Question: I want to draw a view with faded black background color masked with some circles. The way it should look is the circle portion should be hollow and I should be able to see the underneath view.
CALayer masking is not helping me out or may I am not applying them in proper way (see below the commented code).
Below is my code and attached is the screenshot of what I see right now.
Expected: Black faded view with hollow circles in it.
Any suggestions
'''
#pragma Initializer
- (id)initWithFrame:(CGRect)iFrame andHollowFrames:(NSArray *)iHollowFrames {
if ((self = [super initWithFrame:iFrame]) != nil) {
self.hollowFrames = [NSArray arrayWithArray:iHollowFrames];
//self.layer.backgroundColor = CGColorCreateCopyWithAlpha([UIColor blackColor].CGColor, 0.5);
CAShapeLayer *circle1 = [self circleAt:CGPointMake(20.0, 20.0) ForRadius:10.0 withColor:[UIColor blackColor].CGColor andDashPattern:NO];
CAShapeLayer *circle2 = [self circleAt:CGPointMake(120.0, 20.0) ForRadius:10.0 withColor:[UIColor blackColor].CGColor andDashPattern:NO];
CALayer *myLayer = [CAShapeLayer layer];
myLayer.frame = self.frame;
myLayer.backgroundColor = CGColorCreateCopyWithAlpha([UIColor blackColor].CGColor, 0.5);
[self.layer addSublayer:myLayer];
// [circle1 setMask:myLayer];
// [circle2 setMask:myLayer];
[self.layer addSublayer:circle1];
[self.layer addSublayer:circle2];
}
return self;
}
#pragma Drawing Methods
- (CAShapeLayer *)circleAt:(CGPoint)iPoint ForRadius:(CGFloat)iRadius withColor:(CGColorRef)iColor andDashPattern:(BOOL)isDashPattern {
CAShapeLayer *aSignalcircle = [CAShapeLayer layer];
aSignalcircle.path = [UIBezierPath bezierPathWithRoundedRect:CGRectMake(iPoint.x, iPoint.y, 2.0 * iRadius, 2.0 * iRadius) cornerRadius:iRadius].CGPath;
aSignalcircle.position = CGPointMake(0.0 - iRadius, 0.0 - iRadius);
aSignalcircle.fillColor = [UIColor clearColor].CGColor;
aSignalcircle.strokeColor = iColor;
aSignalcircle.lineWidth = kPSSignalStrokeWidth;
aSignalcircle.backgroundColor = [UIColor clearColor].CGColor;
if (isDashPattern) {
aSignalcircle.lineDashPattern = @[@1, @1];
}
return aSignalcircle;
}
'''

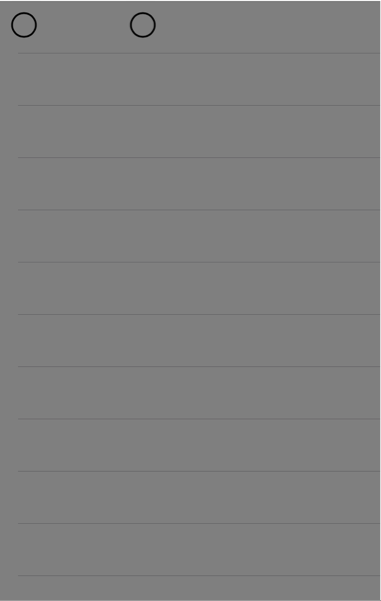
Answer: Got it working with below piece of code:
'''
- (void)addShadowView {
self.hollowFrames = @[[NSValue valueWithCGPoint:CGPointMake(20.0, 20.0)], [NSValue valueWithCGPoint:CGPointMake(120.0, 20.0)]];
int radius = 15.0;
UIBezierPath *path = [UIBezierPath bezierPathWithRoundedRect:CGRectMake(0, 0, self.bounds.size.width, self.bounds.size.height) cornerRadius:0];
for (NSValue *point in self.hollowFrames) {
UIBezierPath *circlePath = [UIBezierPath bezierPathWithRoundedRect:CGRectMake(point.CGPointValue.x, point.CGPointValue.y, 2.0*radius, 2.0*radius) cornerRadius:radius];
[path appendPath:circlePath];
}
[path setUsesEvenOddFillRule:YES];
CAShapeLayer *fillLayer = [CAShapeLayer layer];
fillLayer.path = path.CGPath;
fillLayer.fillRule = kCAFillRuleEvenOdd;
fillLayer.fillColor = [UIColor blackColor].CGColor;
fillLayer.opacity = 0.5;
[self.layer addSublayer:fillLayer];
}
'''